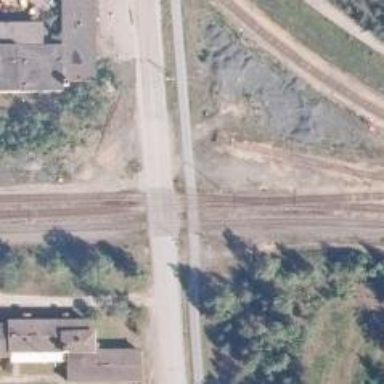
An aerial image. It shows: Uncontrolled railway crossing.